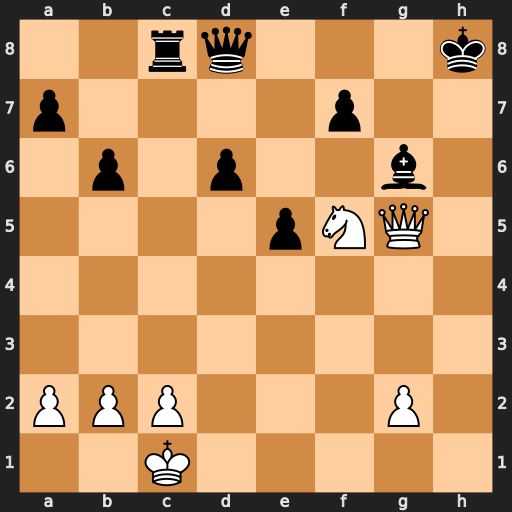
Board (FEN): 2rq3k/p4p2/1p1p2b1/4pNQ1/8/8/PPP3P1/2K5
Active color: w
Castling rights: -
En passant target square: -
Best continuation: Qh6+ Bh7 Qg7#